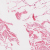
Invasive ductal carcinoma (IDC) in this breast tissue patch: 0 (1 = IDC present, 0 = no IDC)